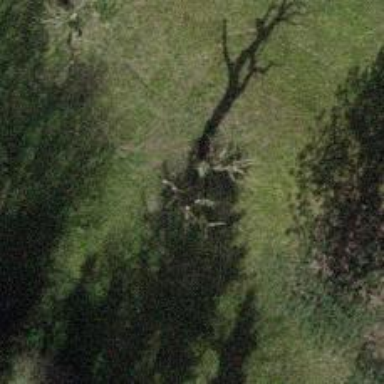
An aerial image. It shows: Deciduous tree with broadleaved leaves.